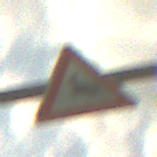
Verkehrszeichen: WildwechselRechts
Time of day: Midday
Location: Outdoor (RoadRail)
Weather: PartlyCloudy
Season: NotSpecified
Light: Natural